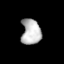
Tissue: lung
Cell type: Endothelial cells
Senescence score: 0.6144
Nuclear area (px): 486
Mean DAPI intensity: 186.193